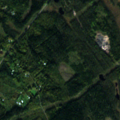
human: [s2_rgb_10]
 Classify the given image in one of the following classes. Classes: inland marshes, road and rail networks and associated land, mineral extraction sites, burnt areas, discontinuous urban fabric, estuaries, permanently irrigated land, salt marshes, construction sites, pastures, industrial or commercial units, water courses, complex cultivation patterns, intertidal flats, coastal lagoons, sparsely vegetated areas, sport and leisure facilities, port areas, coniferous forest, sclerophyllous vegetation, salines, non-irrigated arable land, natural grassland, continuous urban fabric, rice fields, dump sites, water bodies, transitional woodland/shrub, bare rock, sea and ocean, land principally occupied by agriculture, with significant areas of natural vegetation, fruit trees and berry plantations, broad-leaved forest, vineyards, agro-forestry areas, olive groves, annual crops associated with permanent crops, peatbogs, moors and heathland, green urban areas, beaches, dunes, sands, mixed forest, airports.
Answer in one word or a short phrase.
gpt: coniferous forest, mixed forest, transitional woodland/shrub